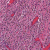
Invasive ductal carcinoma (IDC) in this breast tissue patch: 0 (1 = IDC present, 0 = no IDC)